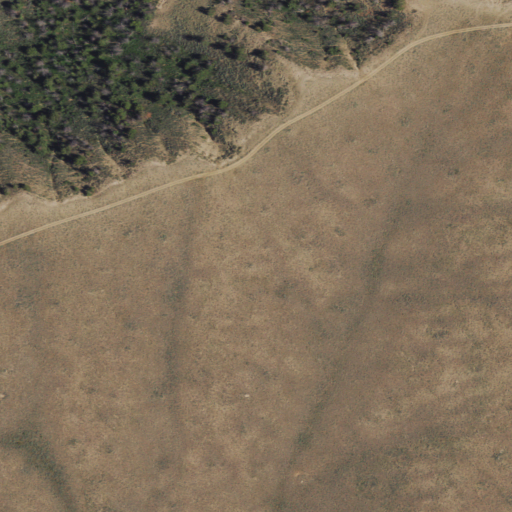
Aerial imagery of ridge(s) in Wyoming named Beaver Divide containing shrub and evergreen forest